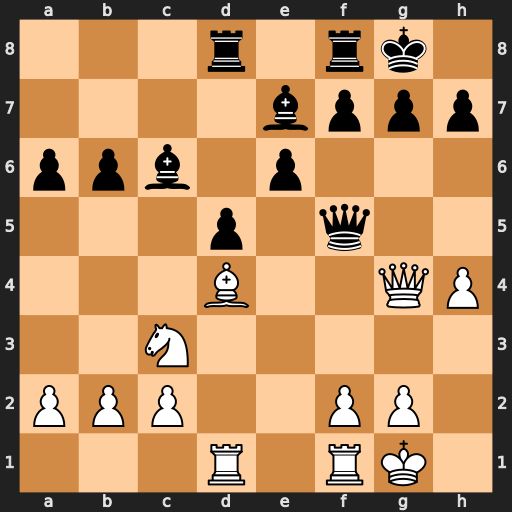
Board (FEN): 3r1rk1/4bppp/ppb1p3/3p1q2/3B2QP/2N5/PPP2PP1/3R1RK1
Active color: w
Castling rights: -
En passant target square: -
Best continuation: Qxg7#